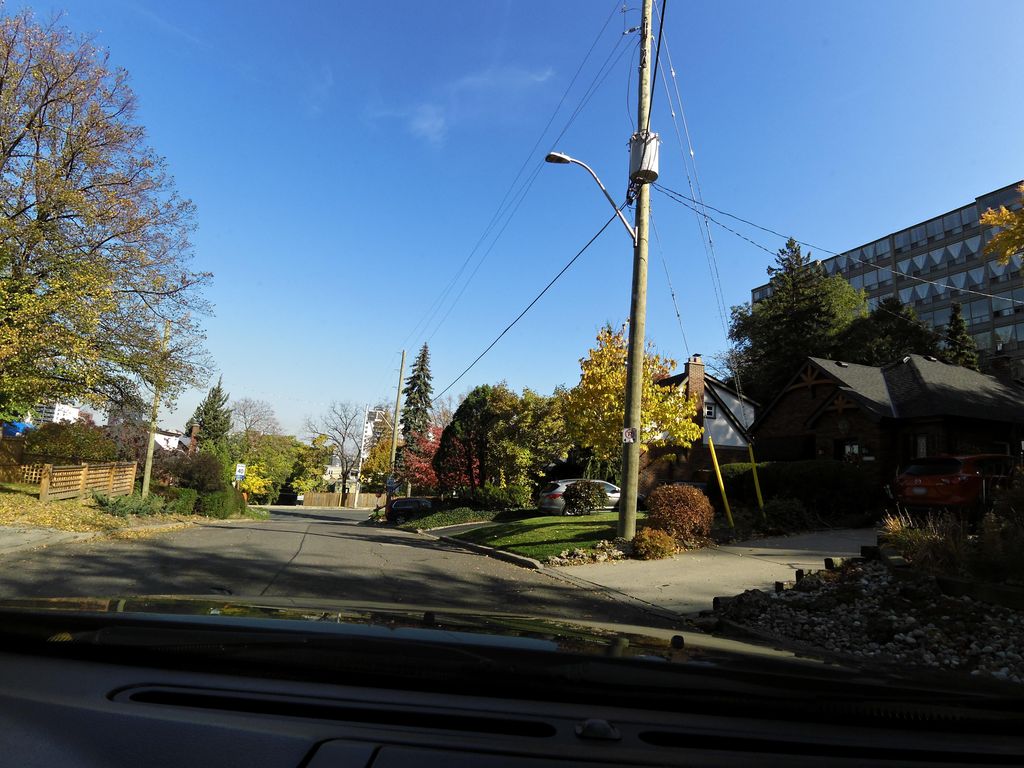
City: hamilton